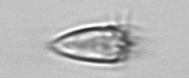
Label: Paratontonia_gracillima